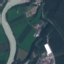
Label: River